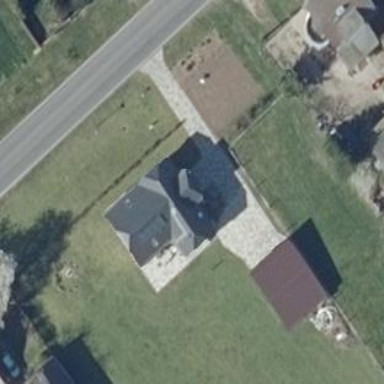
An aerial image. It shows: Simple and straightforward house.